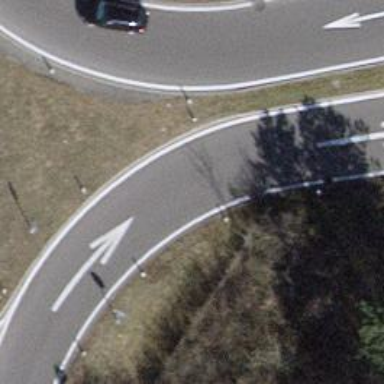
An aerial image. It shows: Secondary link road with asphalt surface. It is motorroad.